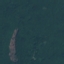
Land use / land cover: Forest